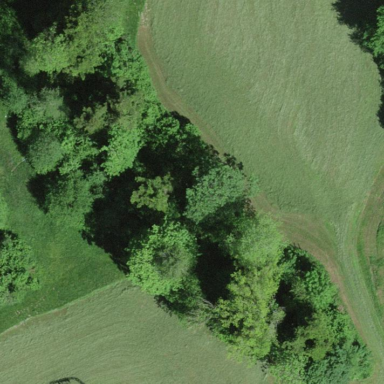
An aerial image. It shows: Mixed-leaf forest area.